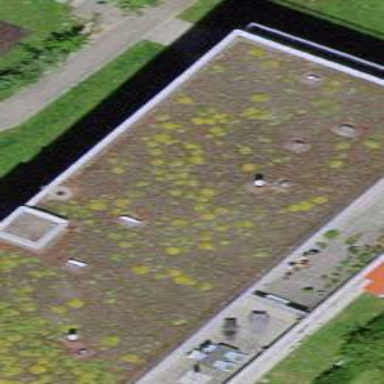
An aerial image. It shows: Building with flat roof.